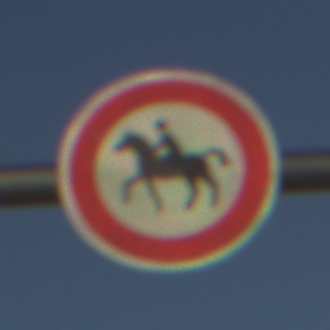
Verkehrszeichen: VerbotReiter
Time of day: SunriseSunset
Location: Outdoor (Nature)
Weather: Clear
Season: NotSpecified
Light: Natural